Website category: jobs
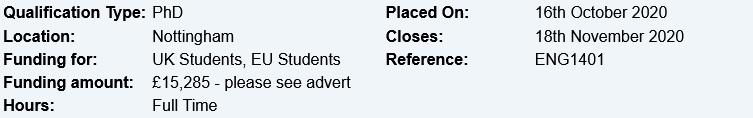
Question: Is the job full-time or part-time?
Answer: Full Time

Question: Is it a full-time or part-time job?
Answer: Full Time

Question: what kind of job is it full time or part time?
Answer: Full Time

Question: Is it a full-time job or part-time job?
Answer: Full Time

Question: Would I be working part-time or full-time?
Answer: Full Time

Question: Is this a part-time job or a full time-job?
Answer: Full Time

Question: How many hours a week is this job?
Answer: Full Time

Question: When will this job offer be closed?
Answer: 18th November 2020

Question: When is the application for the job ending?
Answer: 18th November 2020

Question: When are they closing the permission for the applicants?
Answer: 18th November 2020

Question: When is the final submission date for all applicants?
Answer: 18th November 2020

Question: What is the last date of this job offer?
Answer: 18th November 2020

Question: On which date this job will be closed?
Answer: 18th November 2020

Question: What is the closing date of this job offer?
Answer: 18th November 2020

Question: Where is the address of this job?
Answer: Nottingham

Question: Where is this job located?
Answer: Nottingham

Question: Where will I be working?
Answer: Nottingham

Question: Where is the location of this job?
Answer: Nottingham

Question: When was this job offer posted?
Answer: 16th October 2020

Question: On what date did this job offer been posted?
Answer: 16th October 2020